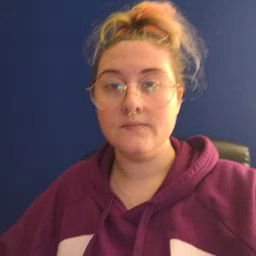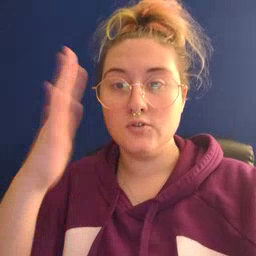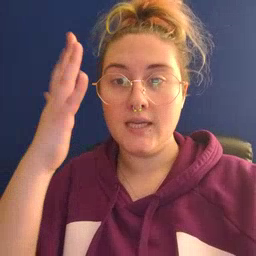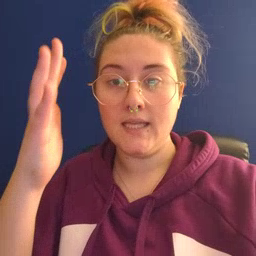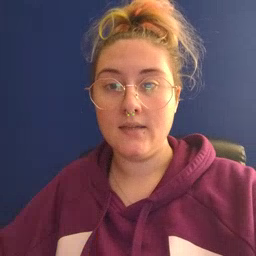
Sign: tree